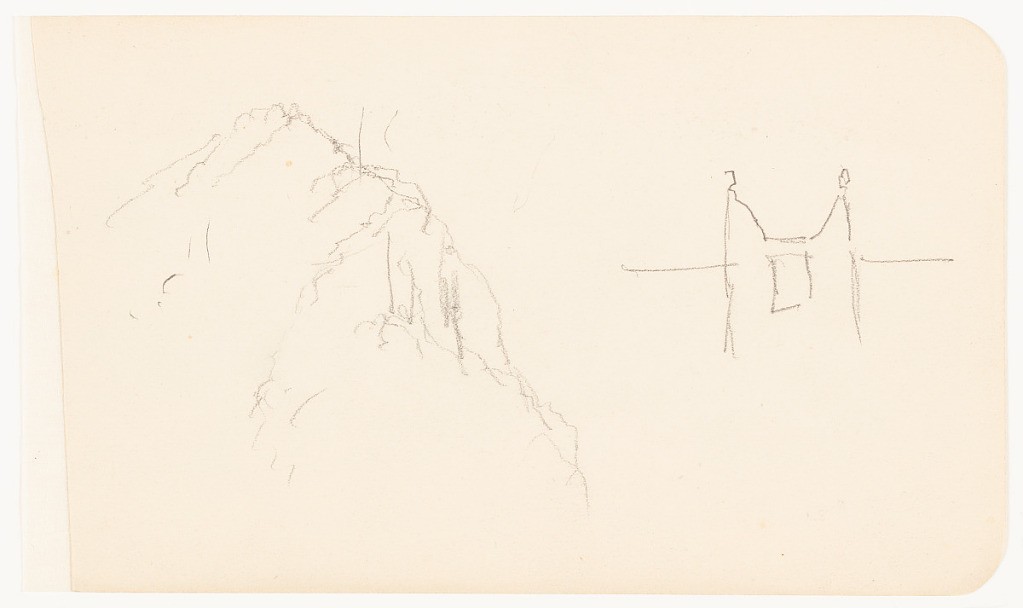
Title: Mountain and Structure, Mexico
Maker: Frederic Edwin Church, American, 1826–1900
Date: February–April 1889
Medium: Graphite on off-white wove paper; verso: graphite
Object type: Drawing
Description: Landscape and architecture sketch from Mexico showing a view of a rugged mountain peak and an indistinct structure. At left, the pyramidal and extremely rocky peak of a mountain is loosely sketched. At right, an architectural element consisting of two points atop a rectangular feature (possibly crenellations) is visible.

Verso: Landscape sketch showing a loosely rendered view of a rugged mountainside in Mexico. At center, the contour of a rocky and undulating mountain range stretches across the composition, while what appears to be a dark band of rock strata arches from center left to center. Scene is largely indistinct.